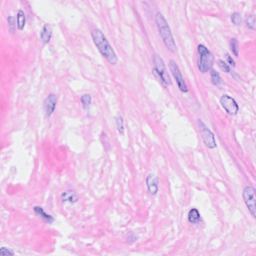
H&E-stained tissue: Breast